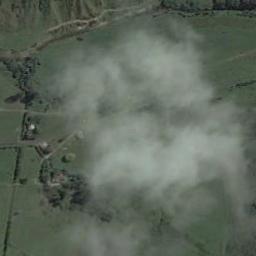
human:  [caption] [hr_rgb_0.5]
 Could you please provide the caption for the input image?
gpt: There is a little thin cloud above the brown farmland .

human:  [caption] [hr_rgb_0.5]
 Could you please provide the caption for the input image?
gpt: The white cloud is above green farmland .

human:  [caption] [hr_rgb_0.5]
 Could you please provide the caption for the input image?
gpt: Light white clouds on green fields .

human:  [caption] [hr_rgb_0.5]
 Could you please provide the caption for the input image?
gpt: The stratus clouds are located above the green farmland .

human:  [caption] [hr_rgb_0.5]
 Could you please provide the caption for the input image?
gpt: There are some gray gauzy clouds over green farmlands .